Interaction volume radius: 10 \u00c5
Interaction volume height: 15 \u00c5
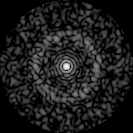
Disorder parameter: 0.837